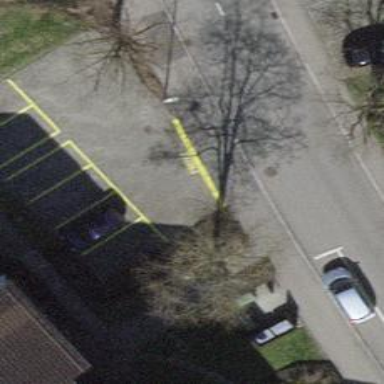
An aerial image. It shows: Urban tree adds touch of nature to the surroundings.